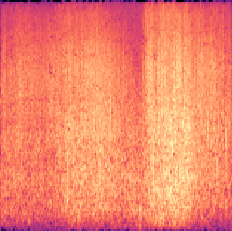
Sound class: Sea waves